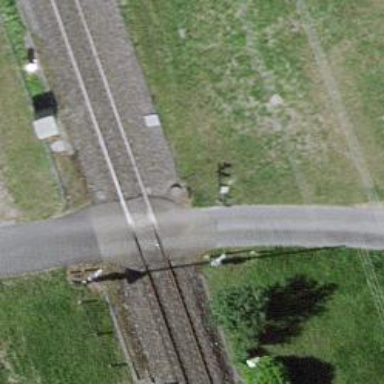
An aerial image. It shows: Level crossing along the railway.